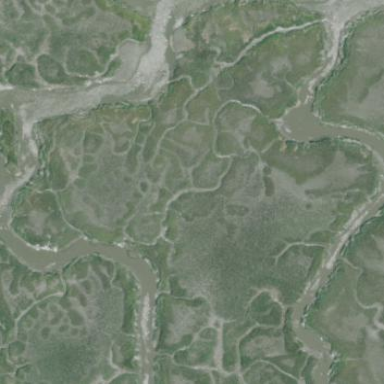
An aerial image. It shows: Tidal saltmarsh wetland.